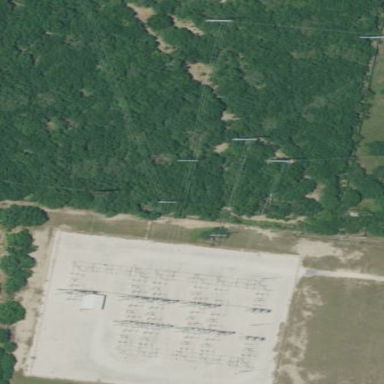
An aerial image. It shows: Fenced power substation at the transmission level.